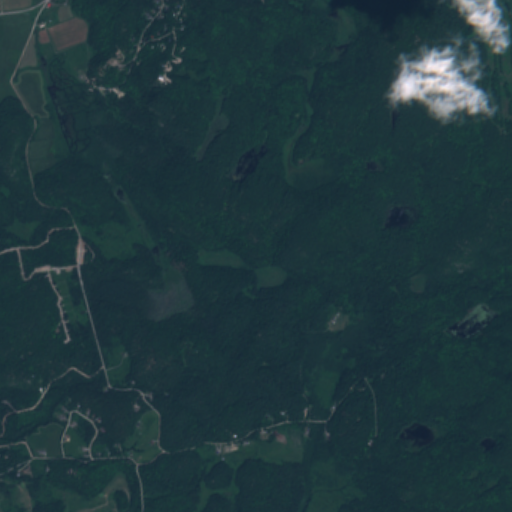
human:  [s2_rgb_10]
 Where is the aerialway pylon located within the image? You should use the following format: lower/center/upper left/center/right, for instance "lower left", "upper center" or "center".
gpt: The aerialway pylon is located in the upper right of the image.
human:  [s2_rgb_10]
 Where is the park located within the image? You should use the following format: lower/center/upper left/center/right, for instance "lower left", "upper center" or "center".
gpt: The park is located in the lower left of the image.
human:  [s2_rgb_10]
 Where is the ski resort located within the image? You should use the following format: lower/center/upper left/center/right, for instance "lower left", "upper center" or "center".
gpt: The ski resort is located in the upper right of the image.
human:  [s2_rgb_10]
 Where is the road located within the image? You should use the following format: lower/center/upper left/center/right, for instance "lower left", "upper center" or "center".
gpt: There is no road in the image.